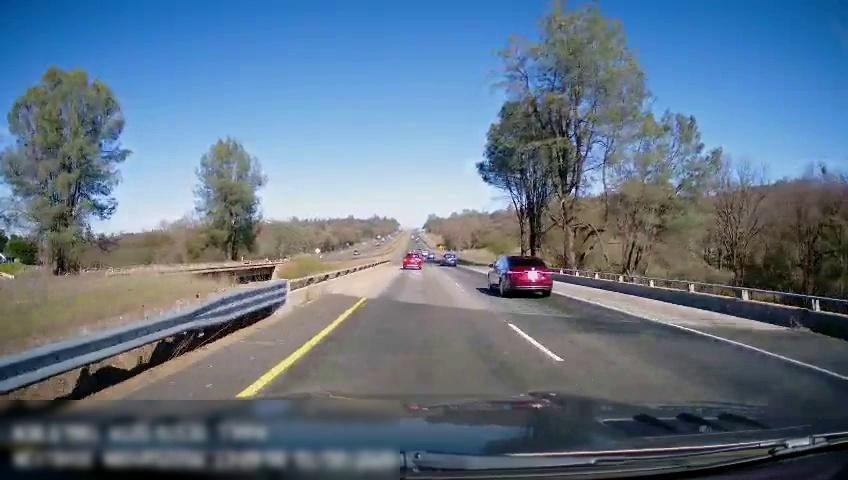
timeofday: Day
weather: Sunny
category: Drivable Space
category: Vehicles | Car
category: Vehicles | Car
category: Vehicles | Car
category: Lanes | Current Lane
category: Lanes | Current Lane
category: Lanes | Alternate Lane